Interaction volume radius: 5 \u00c5
Interaction volume height: 15 \u00c5
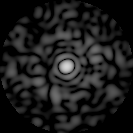
Disorder parameter: 0.809